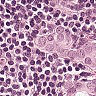
Metastatic tissue present: yes